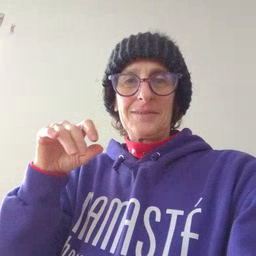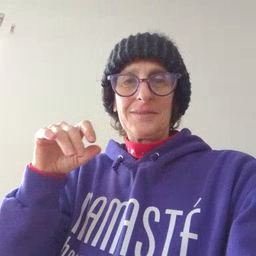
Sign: sun